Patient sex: M
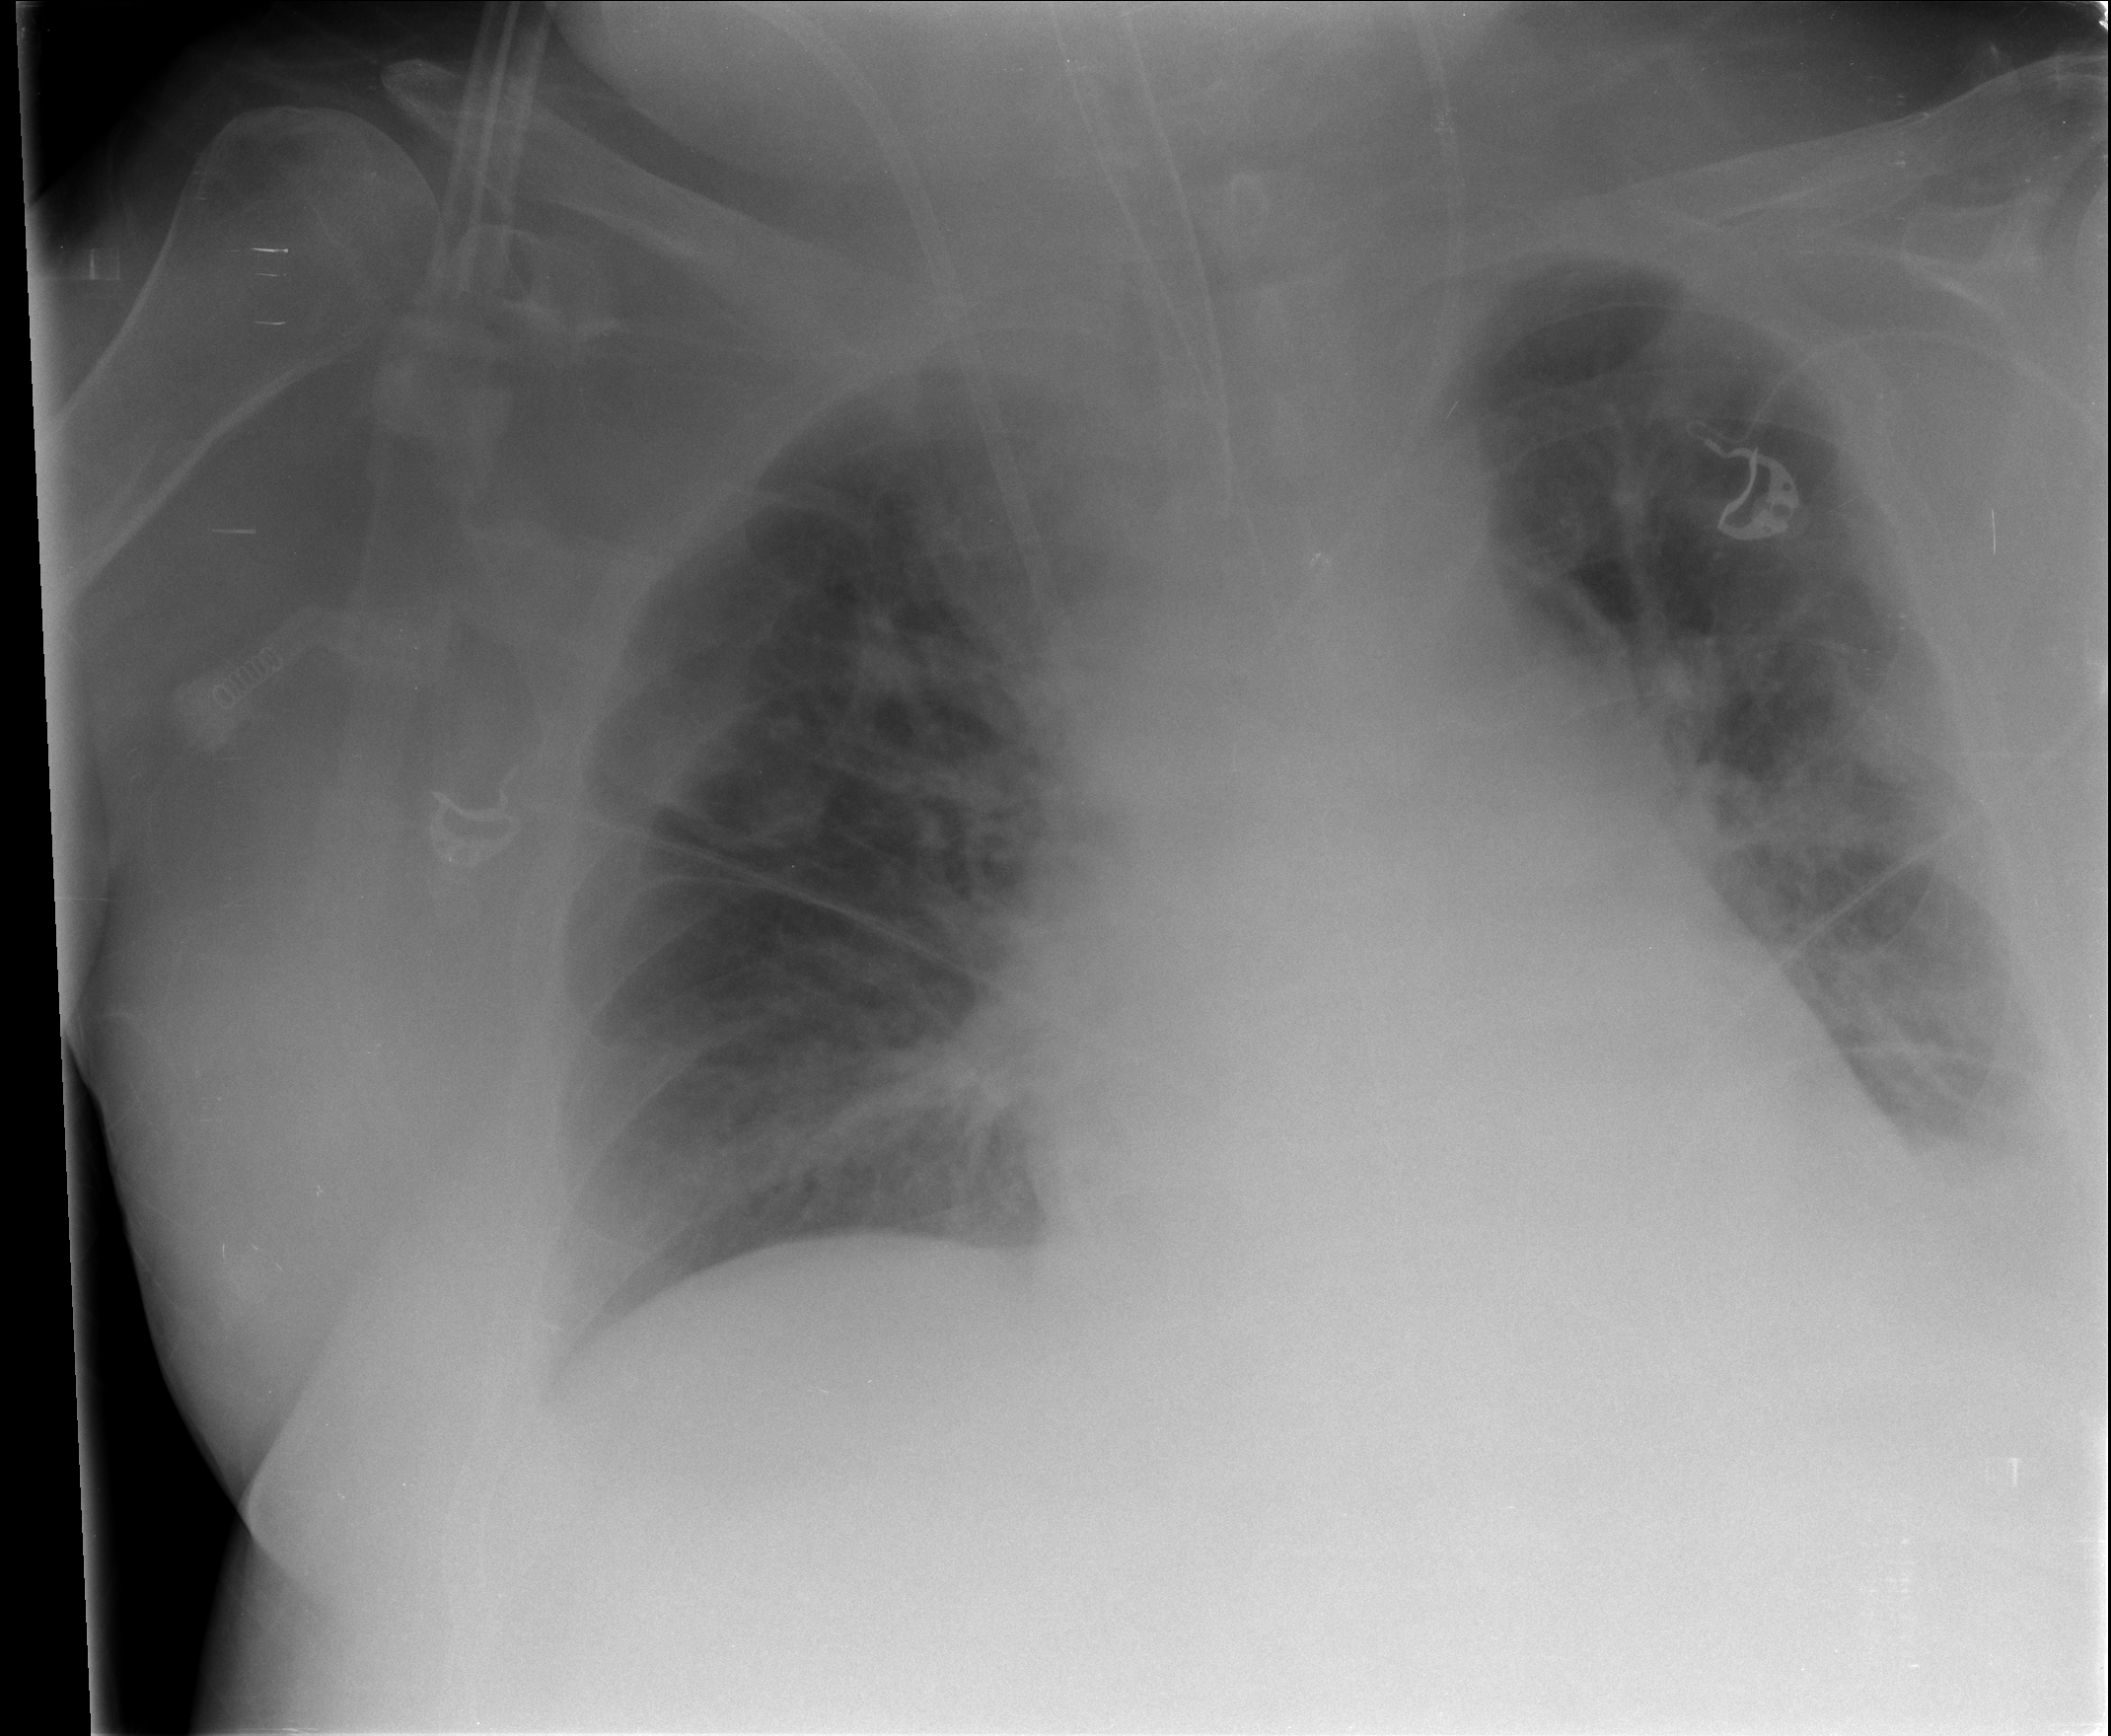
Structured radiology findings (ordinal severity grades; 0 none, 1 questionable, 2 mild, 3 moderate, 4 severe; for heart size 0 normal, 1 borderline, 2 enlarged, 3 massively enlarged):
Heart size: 2
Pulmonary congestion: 2
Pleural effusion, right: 1
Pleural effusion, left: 2
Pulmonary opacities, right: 2
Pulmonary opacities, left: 0
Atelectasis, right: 2
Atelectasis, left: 2